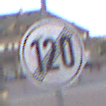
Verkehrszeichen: EndeGeschwindigkeit120
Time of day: MorningAfternoon
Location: Outdoor (Urban)
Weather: PartlyCloudy
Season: NotSpecified
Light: Natural